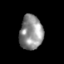
Tissue: skin
Cell type: Epithelial cells
Senescence score: 0.2583
Nuclear area (px): 783
Mean DAPI intensity: 141.978